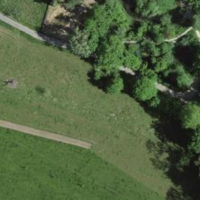
EUNIS habitat code: 25
Species observed at this site:
Equisetum telmateia
Podarcis muralis
Phragmites australis
Aquilegia vulgaris
Geranium robertianum